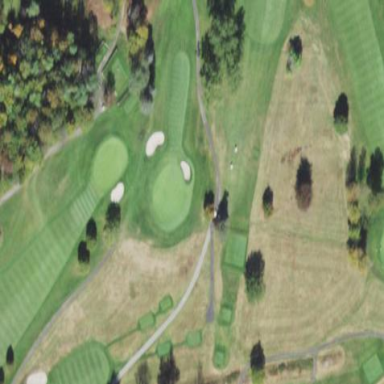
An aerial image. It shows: Golf tee.